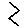
Label: zigzag